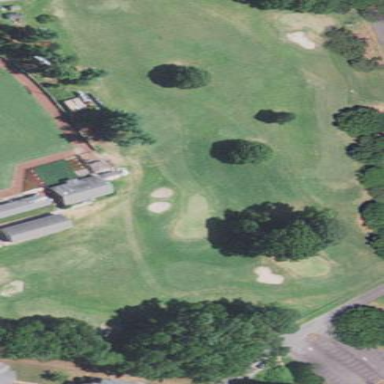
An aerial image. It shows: Golf course surrounded by greenery.